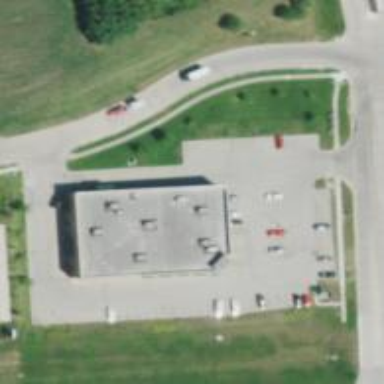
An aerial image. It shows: Pharmacy.